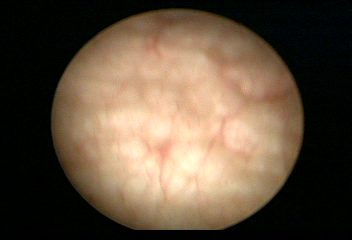
Modality: WLC
Class: Normal mucosa
Bladder cancer association: No